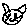
Label: cat